Field crop: maize
Growth stage: 1
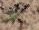
Species: atriplex